Question: I have a Ruby on Rails project in RubyMine IDE so I want to generate the Class Diagram and when I click on 'Diagrams->Show Diagrams' teh IDE displays just:
- -
I've checked the Ruby Class Diagram in the IDE Settings. Can someone help me to find out how to generate the Ruby Class Diagram with RubyMine please.!

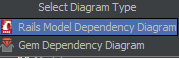
Answer: Ok, I think I've resolved that. I'm using both versions (6.0.2 and 5.4.3.2.1 - debugger issues) and in latter one I waas lacking that option. Go to 'Settings > Diagrams', uncheck everything and 'apply'. You should be prompted about changes in 'workspace.xml'. Accept that and you should have all three diagrams options available now.
If this won't help - invalidate caches, I'm not sure if it will delete 'workspace.xml'. If not, delete '.idea' directory from your project and let RubyMine index it once again and recreate 'workspace.xml'.